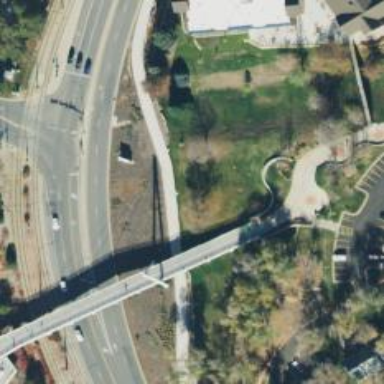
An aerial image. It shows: Suspension bridge for cyclists on cycleway.